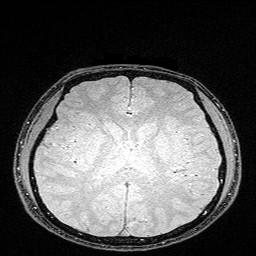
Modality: FLASH
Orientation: coronal
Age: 26
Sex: male